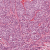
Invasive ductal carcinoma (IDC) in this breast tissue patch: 1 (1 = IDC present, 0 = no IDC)